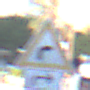
Verkehrszeichen: KurveRechts
Zusatzzeichen unten: RichtungsangabeDurchPfeile5
Umgebung: Outdoor, Urban
Tageszeit: SunriseSunset
Wetter: PartlyCloudy
Licht: Natural
Jahreszeit: NotSpecified
Kontrast: LowContrast